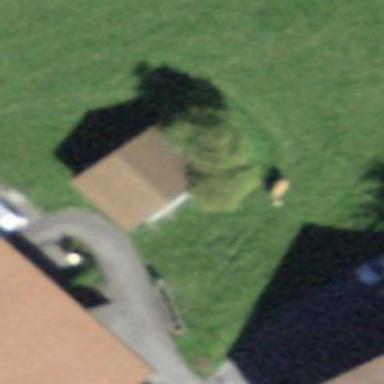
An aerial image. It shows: Barn.